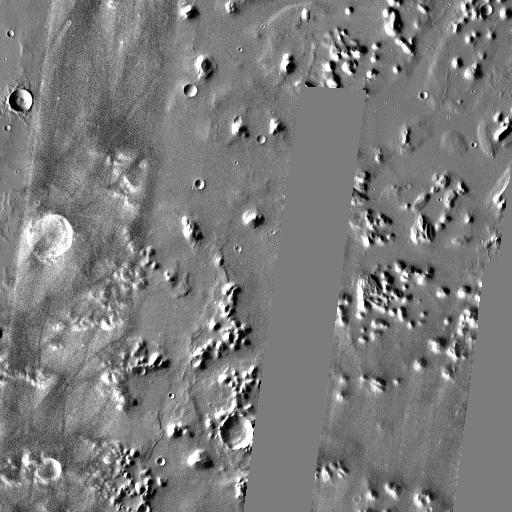
Crater classes present: Background, Other, Layered